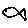
Label: fish